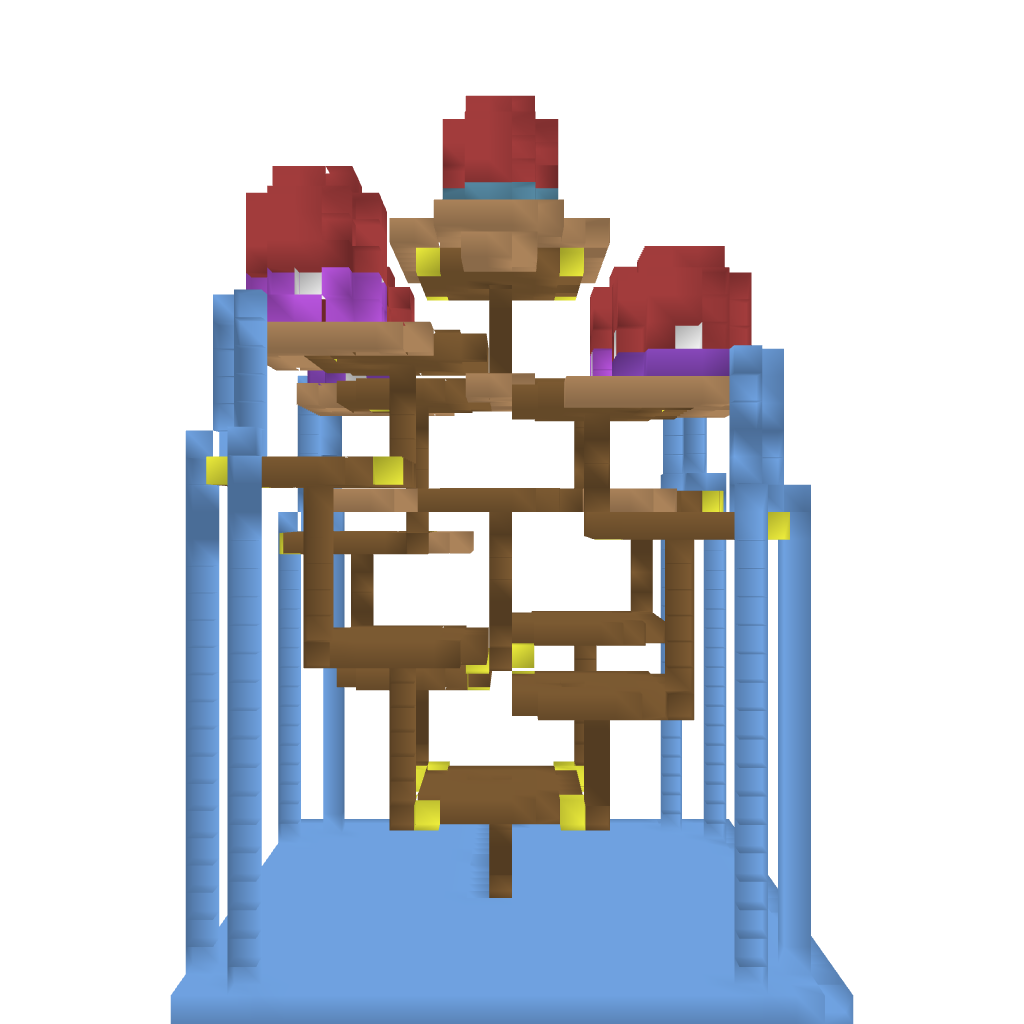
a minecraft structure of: Shroom Village bad low quality